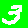
Digit: 3